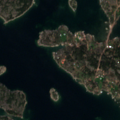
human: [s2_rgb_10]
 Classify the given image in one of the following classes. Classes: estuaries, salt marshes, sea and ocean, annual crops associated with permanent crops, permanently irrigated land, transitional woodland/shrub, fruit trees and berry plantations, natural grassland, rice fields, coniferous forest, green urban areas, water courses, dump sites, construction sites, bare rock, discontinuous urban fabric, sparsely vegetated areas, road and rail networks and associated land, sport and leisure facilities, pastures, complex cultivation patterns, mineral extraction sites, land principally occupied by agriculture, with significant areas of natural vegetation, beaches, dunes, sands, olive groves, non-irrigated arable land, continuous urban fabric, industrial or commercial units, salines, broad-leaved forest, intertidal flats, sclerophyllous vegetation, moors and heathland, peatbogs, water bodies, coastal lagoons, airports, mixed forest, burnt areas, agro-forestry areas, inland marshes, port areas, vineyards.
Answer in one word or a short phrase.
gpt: mixed forest, sea and ocean